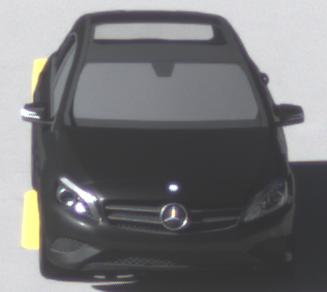
Make: Mercedes-Benz
Model: A 180
Detailed model: A-Class (176)
Model produced from: 2012/09
Model produced until: 2015/07
Doors: 5
Color: black
Road condition: dry road
Daytime: morning or afternoon
Contrast: high contrast